Chest X-ray:
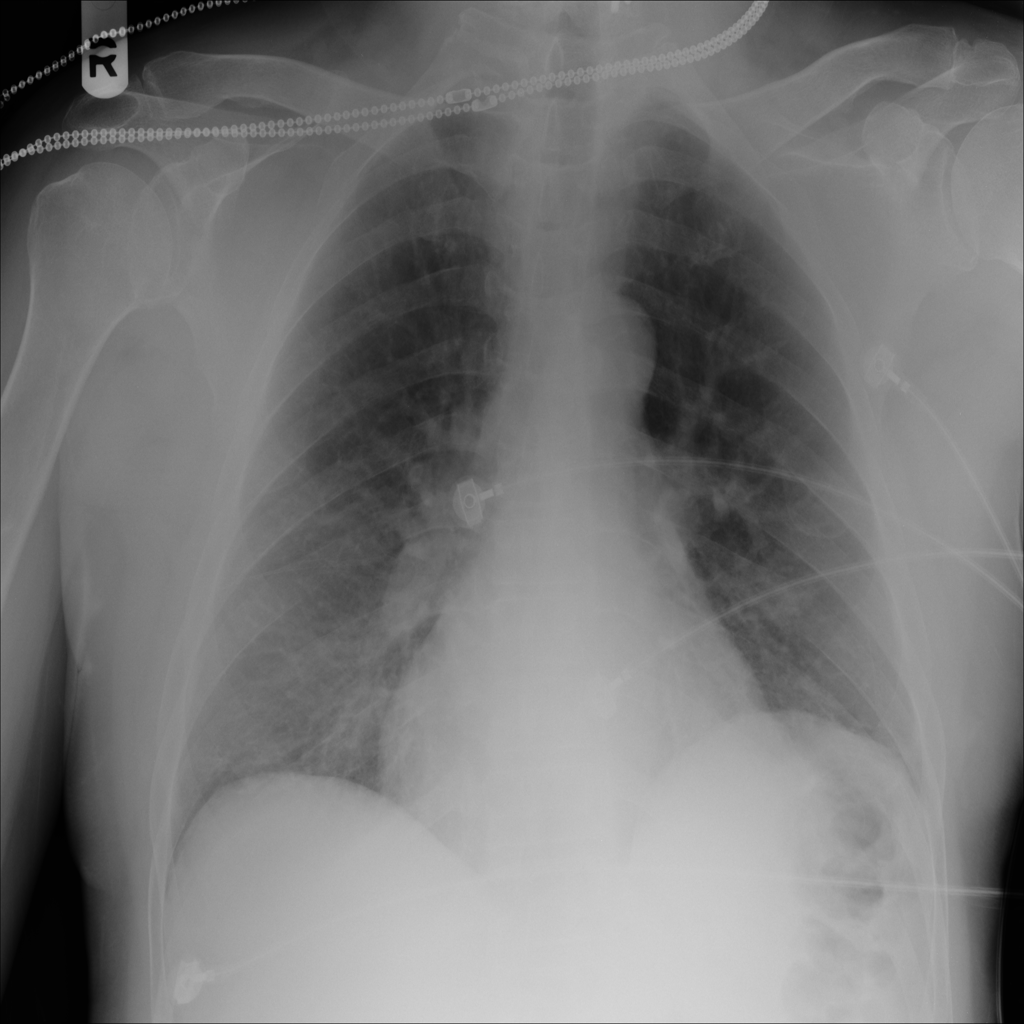
Findings: Consolidation
No abnormal finding: no